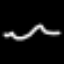
Label: squiggle